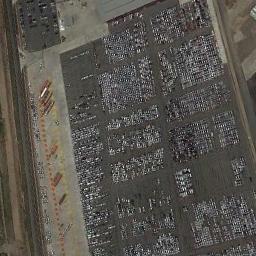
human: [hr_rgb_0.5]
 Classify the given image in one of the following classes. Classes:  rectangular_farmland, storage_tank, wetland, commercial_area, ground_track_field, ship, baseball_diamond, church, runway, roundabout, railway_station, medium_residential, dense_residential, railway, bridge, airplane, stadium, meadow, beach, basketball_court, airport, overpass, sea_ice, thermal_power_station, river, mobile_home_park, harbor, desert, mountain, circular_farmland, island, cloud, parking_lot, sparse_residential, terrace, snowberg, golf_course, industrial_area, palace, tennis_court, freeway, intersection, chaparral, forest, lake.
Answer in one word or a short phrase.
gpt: parking_lot